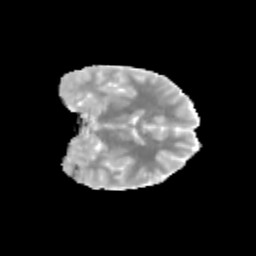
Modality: MD
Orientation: coronal
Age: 10
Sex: male
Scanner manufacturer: siemens
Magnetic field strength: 3 T
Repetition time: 3.8 s
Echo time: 0.07 s